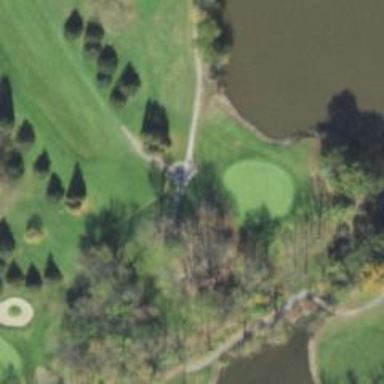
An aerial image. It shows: Path designated for golf carts.